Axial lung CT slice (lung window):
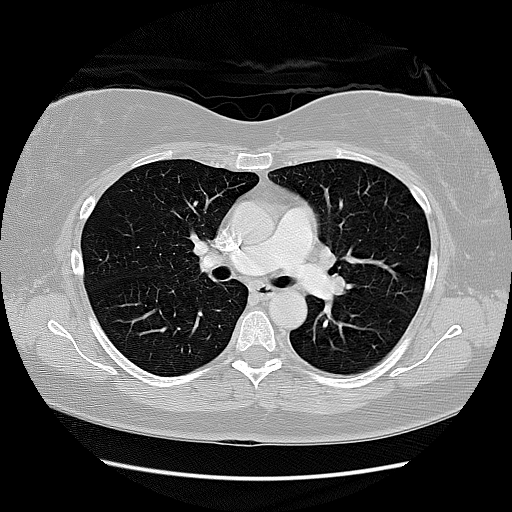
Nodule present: no